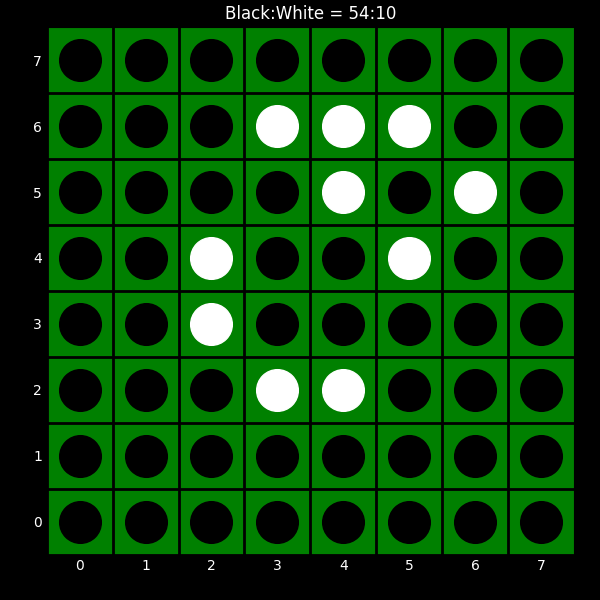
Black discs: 54
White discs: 10